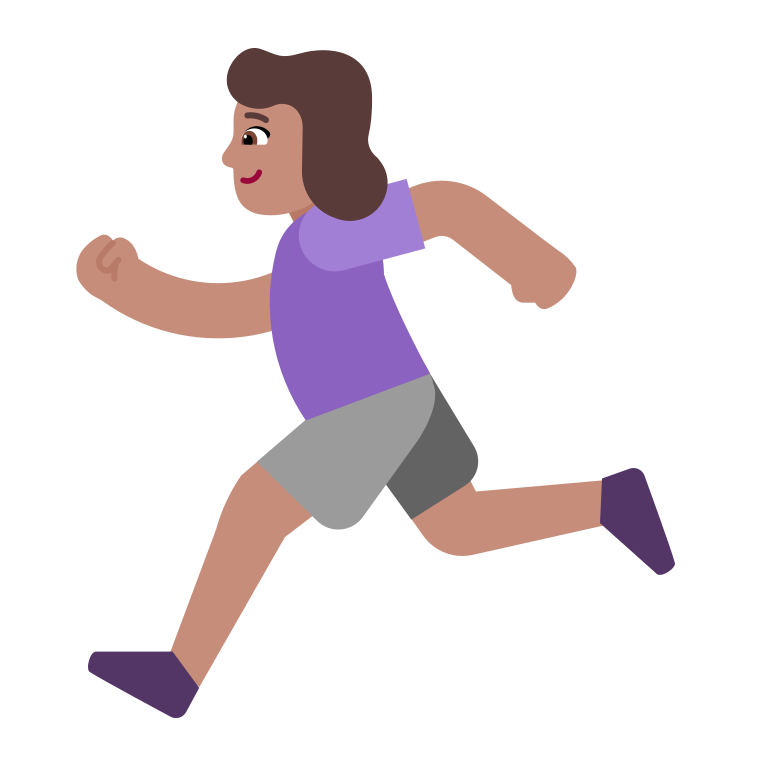
woman running flat